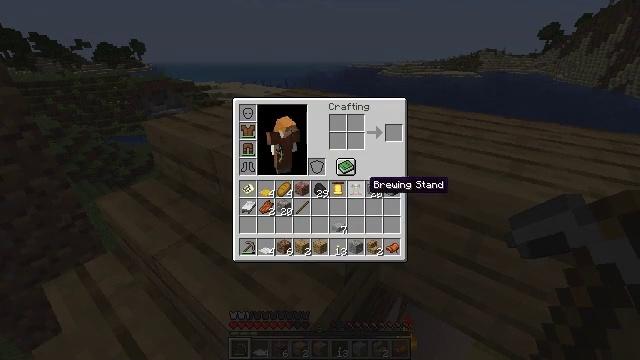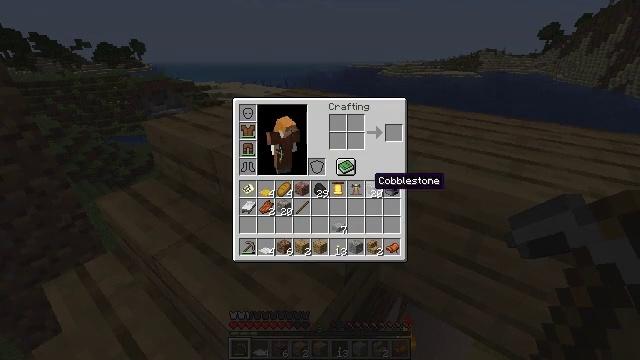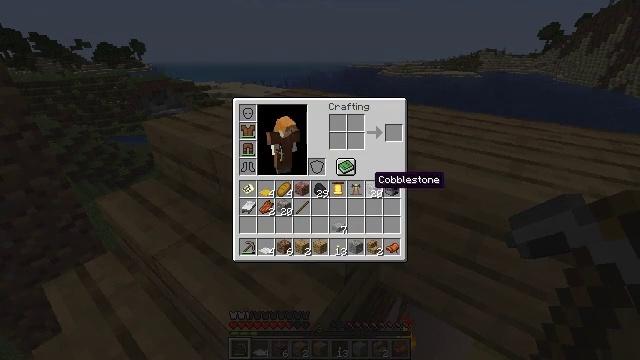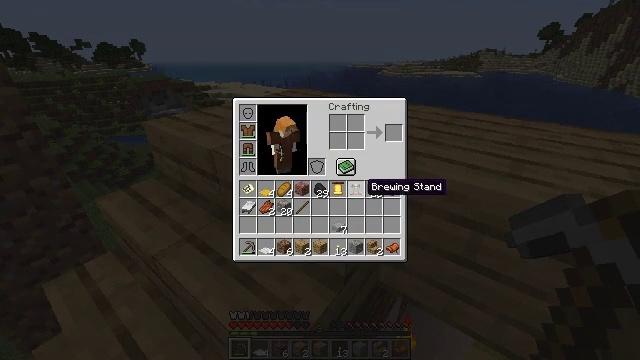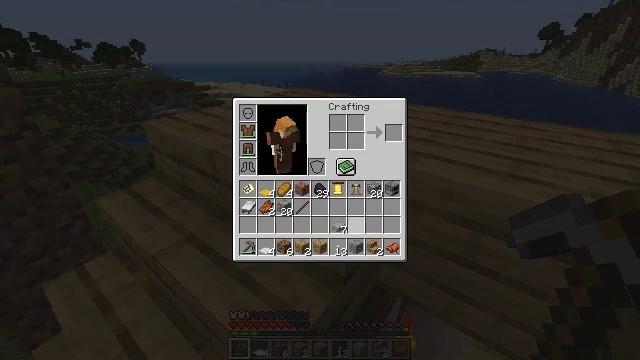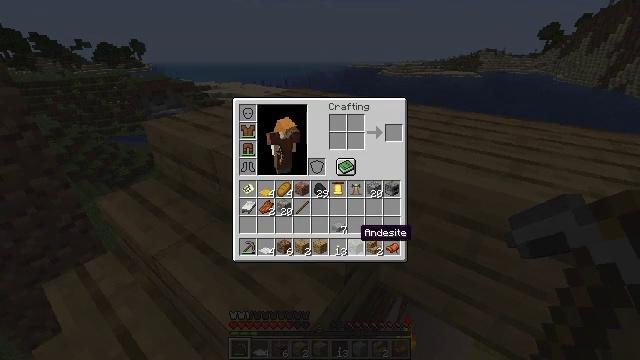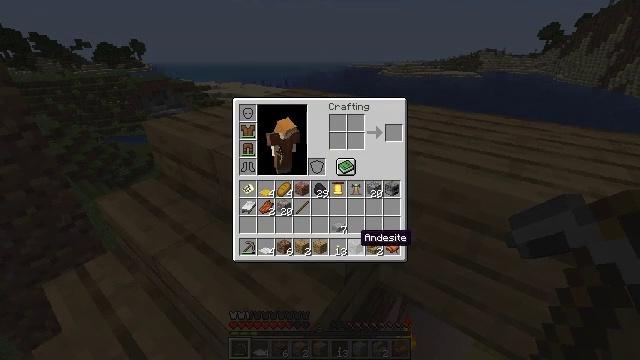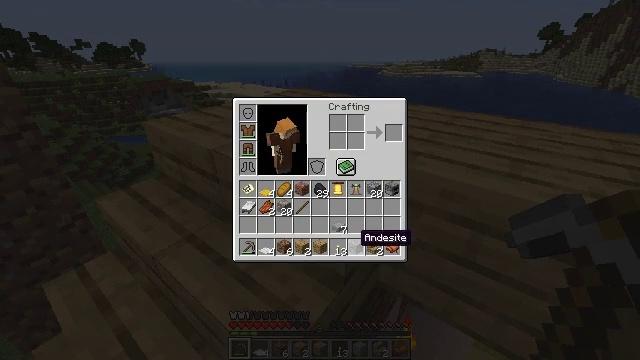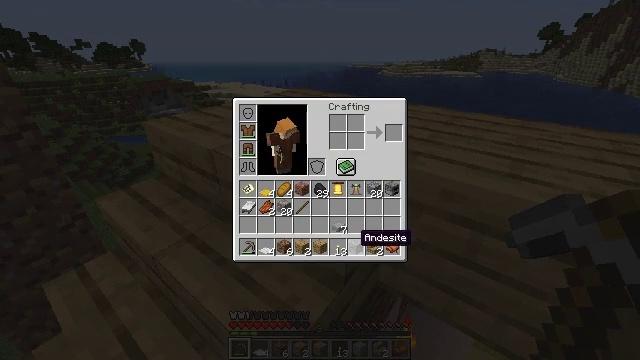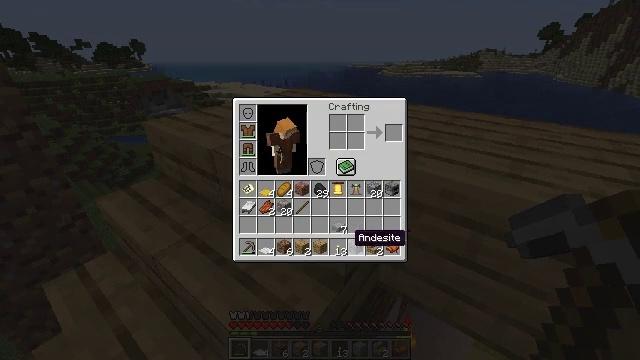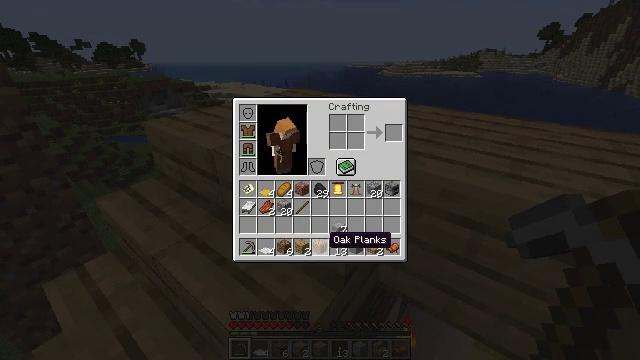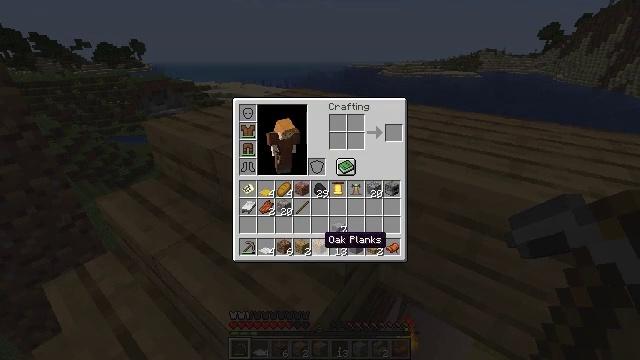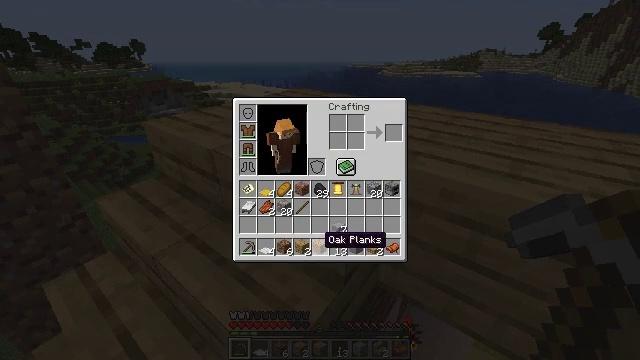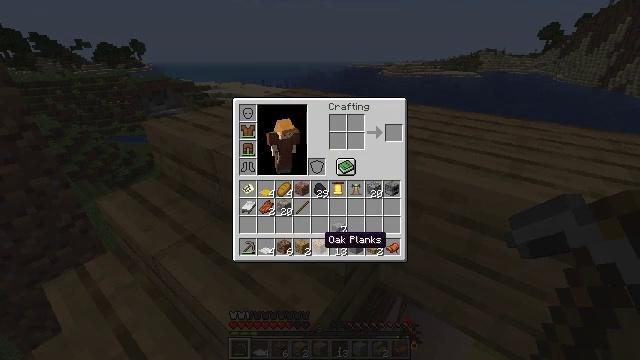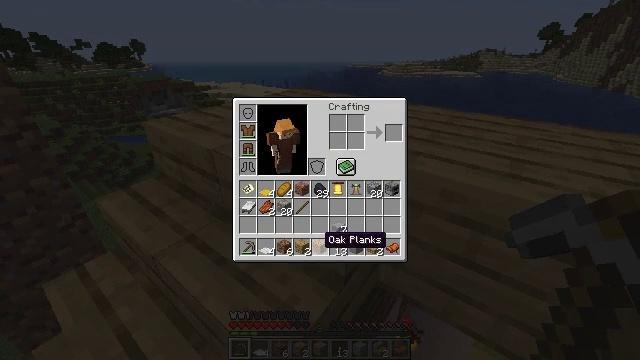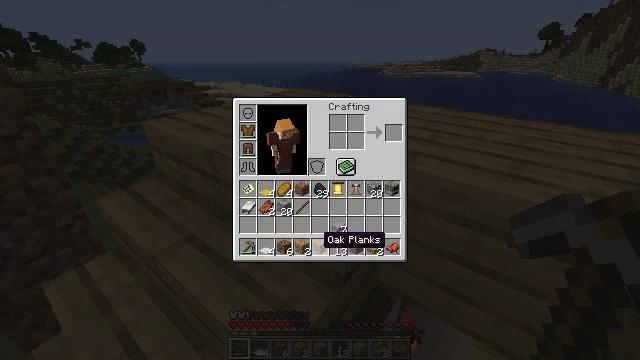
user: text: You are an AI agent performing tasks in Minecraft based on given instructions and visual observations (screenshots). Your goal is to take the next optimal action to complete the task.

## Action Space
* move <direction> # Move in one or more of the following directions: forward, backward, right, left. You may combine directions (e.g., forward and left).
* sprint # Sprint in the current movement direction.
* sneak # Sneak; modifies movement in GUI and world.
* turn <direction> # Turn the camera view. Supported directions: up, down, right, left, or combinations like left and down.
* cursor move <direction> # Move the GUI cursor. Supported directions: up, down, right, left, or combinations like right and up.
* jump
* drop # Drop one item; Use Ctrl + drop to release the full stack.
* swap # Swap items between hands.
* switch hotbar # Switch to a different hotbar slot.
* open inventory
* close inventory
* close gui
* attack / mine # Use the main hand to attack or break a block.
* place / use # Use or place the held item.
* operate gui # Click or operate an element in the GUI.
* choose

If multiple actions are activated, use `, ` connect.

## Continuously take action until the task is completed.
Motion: motion action
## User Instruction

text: Break the tree to get oak logs.
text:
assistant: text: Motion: no_op
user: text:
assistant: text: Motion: no_op
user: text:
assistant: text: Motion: cursor move left and down
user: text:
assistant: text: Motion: cursor move down
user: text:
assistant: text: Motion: cursor move down
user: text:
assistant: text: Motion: no_op
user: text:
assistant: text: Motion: no_op
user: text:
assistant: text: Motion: no_op
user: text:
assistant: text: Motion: no_op
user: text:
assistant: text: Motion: cursor move left
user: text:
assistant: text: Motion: no_op
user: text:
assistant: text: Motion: no_op
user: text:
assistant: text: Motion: no_op
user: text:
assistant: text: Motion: no_op
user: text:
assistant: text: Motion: no_op
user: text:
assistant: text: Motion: cursor move left
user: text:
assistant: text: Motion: no_op
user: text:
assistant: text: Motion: no_op
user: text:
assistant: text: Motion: no_op
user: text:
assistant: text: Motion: no_op
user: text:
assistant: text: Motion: no_op
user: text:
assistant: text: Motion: operate gui
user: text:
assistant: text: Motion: operate gui
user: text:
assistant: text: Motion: operate gui
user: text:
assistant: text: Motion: operate gui
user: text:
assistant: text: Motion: cursor move right, operate gui
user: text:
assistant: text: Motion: no_op
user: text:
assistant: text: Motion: no_op
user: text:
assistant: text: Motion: no_op
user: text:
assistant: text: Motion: no_op